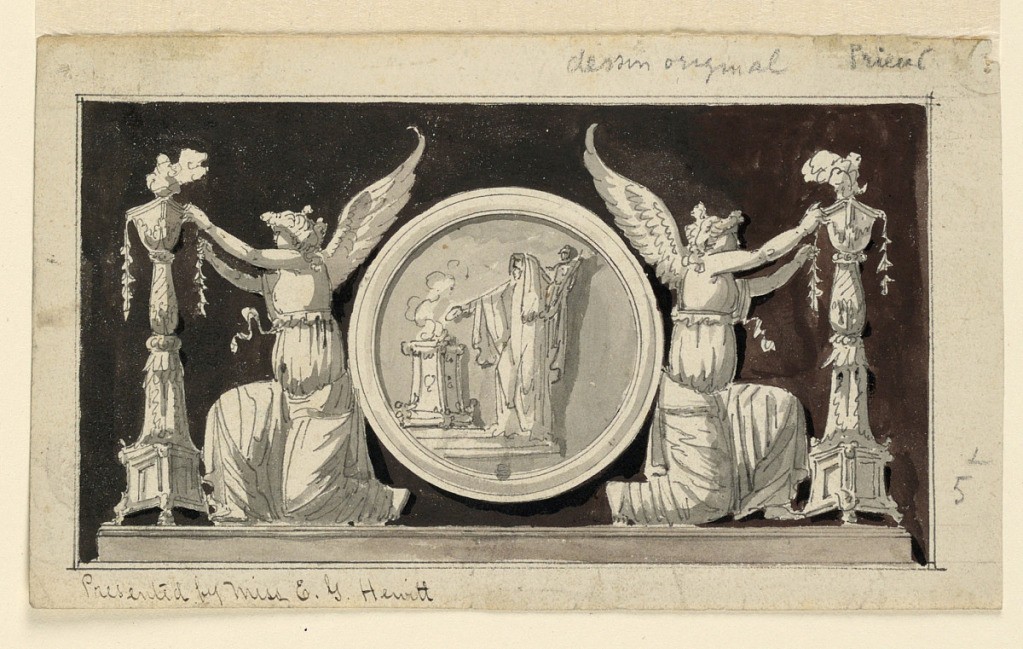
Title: Decorative Panel: Medallion with a Sacrifice Scene between Two Victories Adorning Candelabra
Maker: Jean-Louis Prieur the Younger, French, 1759 – 1795
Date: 1759–95
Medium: Pen and black ink, brush and gray and brown wash on white laid paper
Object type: Drawing
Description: Design for a panel in which the central position is occupied by a large medallion with a scene of sacrifice.  On either side of the medallion, a figure of Victory adorns candelabra.  Composition is set against a dark background.